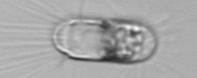
Label: Corethron_hystrix